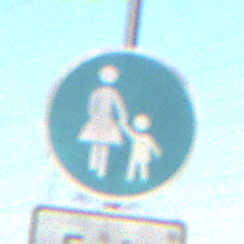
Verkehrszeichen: Gehweg
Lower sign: HinweisDurchVerbaleAngabe2
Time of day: Dawn
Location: Outdoor (Nature)
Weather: Clear
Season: NotSpecified
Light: Natural